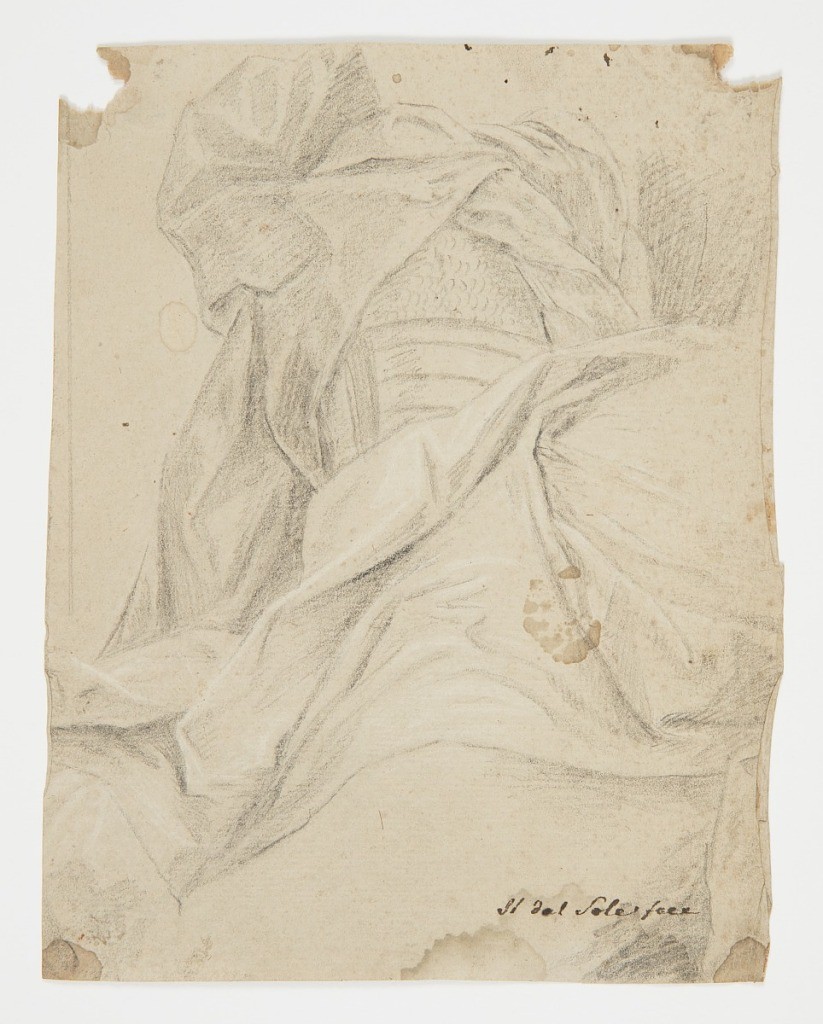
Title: Study of Drapery
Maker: Giovani Gioseffo dal Sole, Italian, 1654 - 1719
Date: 1675
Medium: Chalk on paper
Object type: Drawing
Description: Drapery study with many folds.